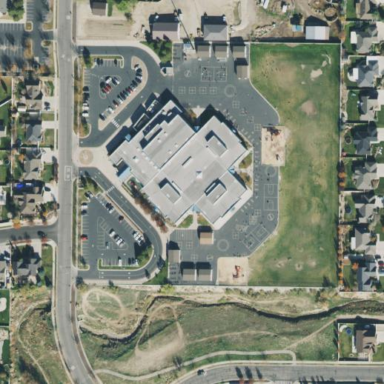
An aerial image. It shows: School building.